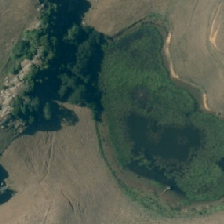
Land cover: lake_pond